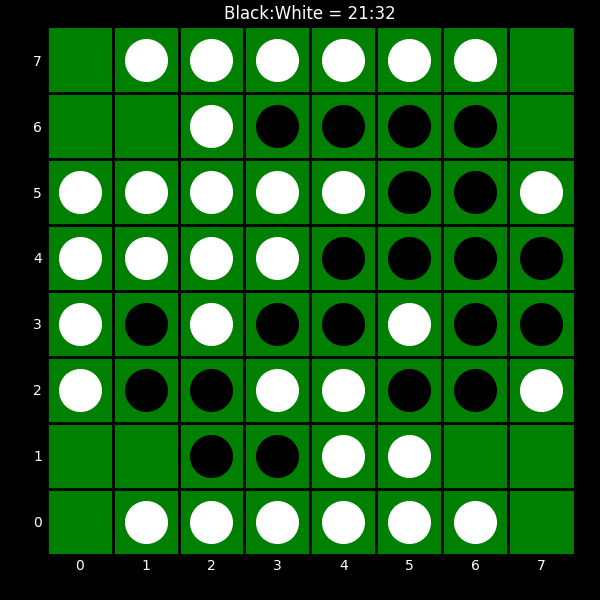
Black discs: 21
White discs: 32